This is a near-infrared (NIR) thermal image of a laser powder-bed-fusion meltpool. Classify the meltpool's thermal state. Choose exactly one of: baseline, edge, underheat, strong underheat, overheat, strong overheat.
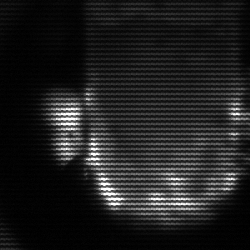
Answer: baseline